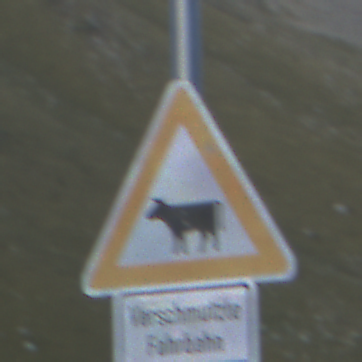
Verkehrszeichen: ViehtriebRechts
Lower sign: HinweiseAufGefahrenDurchVerbaleAngabe4
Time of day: SunriseSunset
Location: Outdoor (RoadRail)
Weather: Clear
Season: NotSpecified
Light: Natural